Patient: sex F, age 89
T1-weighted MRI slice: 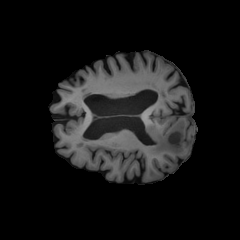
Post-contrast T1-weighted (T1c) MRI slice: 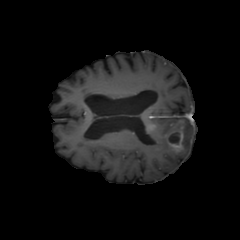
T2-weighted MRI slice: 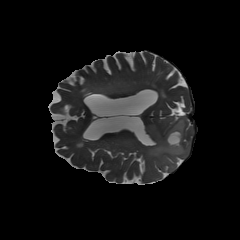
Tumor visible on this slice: yes
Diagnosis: Glioblastoma, IDH-wildtype
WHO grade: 4